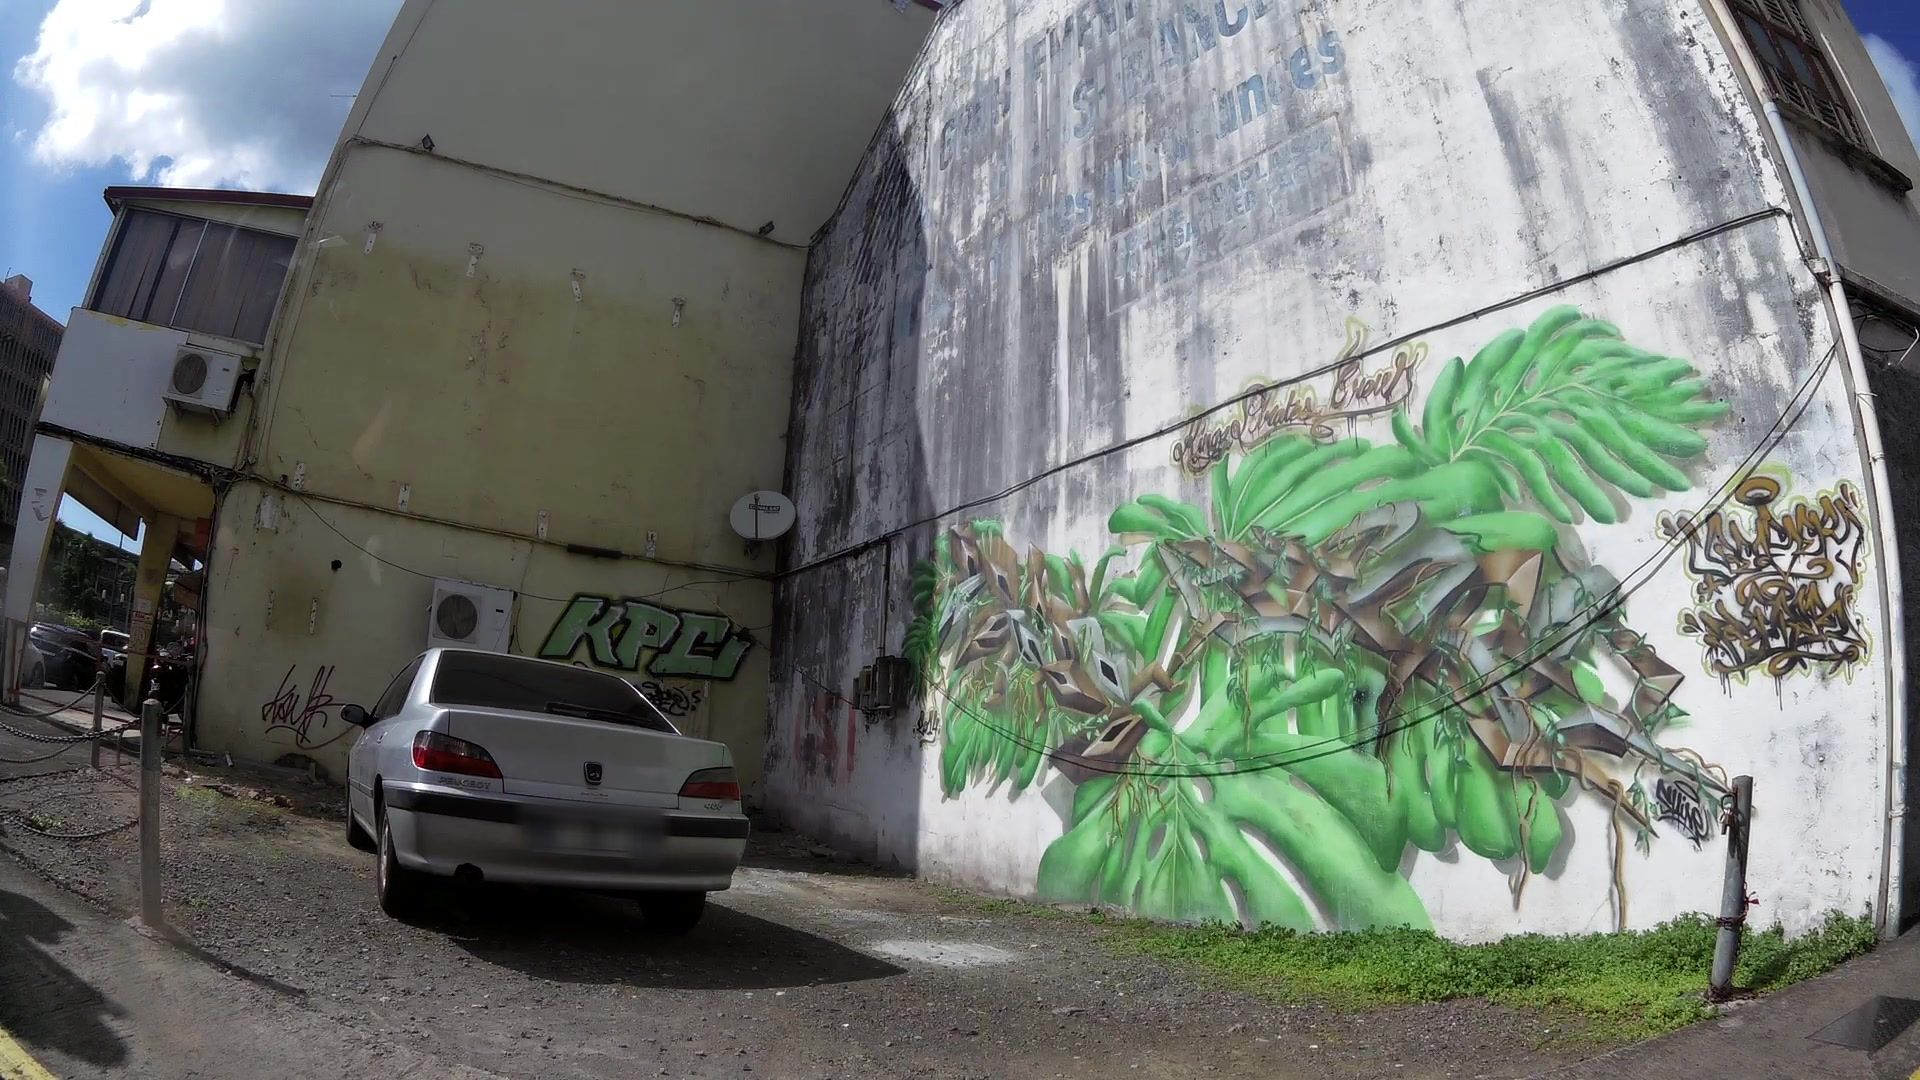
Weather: clear
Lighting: day
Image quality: good
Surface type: driving surface
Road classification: residential
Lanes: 3.0
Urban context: urban centre
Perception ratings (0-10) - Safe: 1.76, Lively: 1.09, Beautiful: 0.99, Boring: 5.24, Depressing: 4.62, Wealthy: 2.24